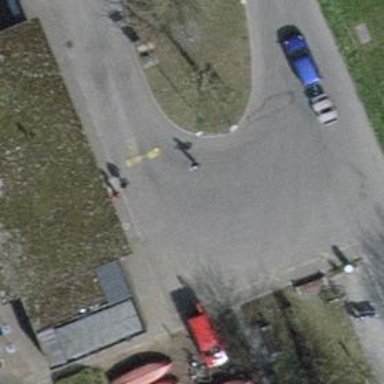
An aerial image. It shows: Bus stop with shelter for public transport.